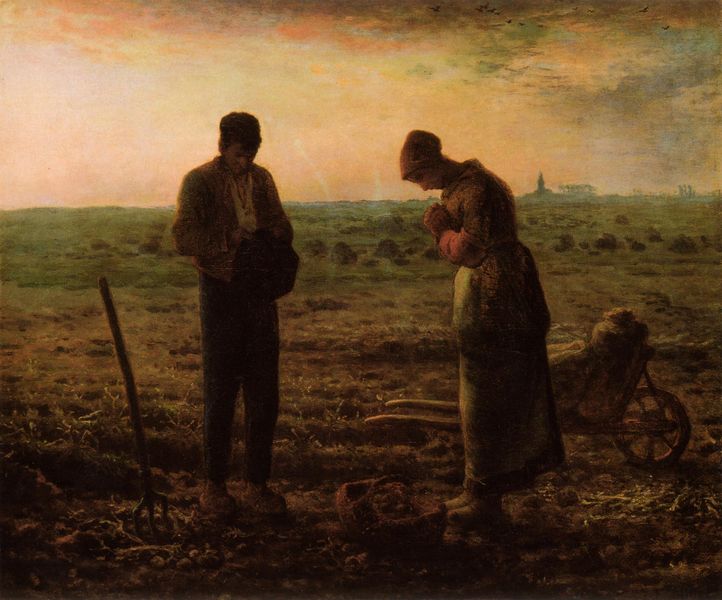
Titel: L'Angélus, Abendläuten
Künstler: Jean François Millet
Standort: Paris
Institution: Musée d'Orsay
Schlagwörter: dunkel, gemälde, gott, himmel, kopf, mann, weiß, wolken, gelb, grün, impressionismus, kirchturm, landschaft, menschen, stadt, abend, braun, frankreich, frau, grau, hell, hintergrund, holz, hut, kleid, licht, orange, stroh, blick, gras, rot, wiese, wolke, haube, malerei, rock, hemd, hose, jacke, mütze, arm, steine, hände, schauen, öl, dämmerung, ebene, erde, feld, felder, ferne, horizont, häuser, natur, sonnenaufgang, vögel, kirche, sonne, boden, land, dunkelheit, gold, realismus, eltern, kind, mutter, paar, rosa, alltag, arbeit, bauern, genre, karren, sack, turm, schürze, magd, ruhe, ansicht, naturalismus, schuhe, acker, bäuerin, ernte, feldarbeit, furchen, getreide, hart, heu, säcke, dürre, dorf, sonnenuntergang, arbeiter, handkarren, holzkarren, holzrad, karre, rad, schubkarre, schubkarren, wagen, stille, romantik, hat, men, people, religious, women, country, woman, kopftuch, homme, korb, gesenkt, monumental, abendrot, bauer, religion, heuhaufen, francois, treffen, beten, gebet, ehepaar, pantoffel, leibl, kartoffel, kartoffelacker, kartoffeln, food, fruit, heaven, man, sky, andacht, religiös, sonnenschein, field, nature, peasant, village, frei, stimmungsbild, boy, plein air, barbizon, evening, grass, light, femme, prière, pflug, milet, cezanne, impressionism, shadow, realism, abenddämmerung, ciel, paysage, couple, hacke, glocken, paysan, gabel, scene, town, corot, erntedank, dirt, outside, schürtze, knecht, city, champ, paysanne, basket, pastoral, cart, prayer, ground, bent, heuballen, église, camille, marx, millet, abendgebet, angelus, farm, farmer, feild, dank, vesper, feierabend, rechen, furche, corbeille, panier, sunset, schollen, sunrise, kartoffelernte, farmers, bestellen, dreizack, mistgabel, heugabel, standing, pray, poor, praying, wheel, champs, wheelbarrow, gräpe, dig, tools, danken, verhalten, pré, wheels, forke, schule von barbizon, agriculture, hoe, läuten, francois millet, landmann, fruits, fork, pitchfork, rake, dankbar, pfücken, angelusgebet, angelusläuten, auf demfelde, hingebeugt, jean-francois millet, kartoffelsack, plenair, rrankreich, toil, corinth, morning, husband, wife, wheelbarrel, vegetables, 19. jahrhundert, 4 bilder, labours, fourche à fumier, picnic basket, villagers, barrow, potatoes, sbauern, sabend, wernte, pride, mistgbel, bäuerliches milieu, dusk, marxism, scant, vevetables, grabgabel, wheelbarow, landspace, champe, harveest, umanclo